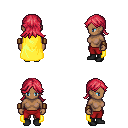
a pixel art fantasy rpg character, female body template, human, dark skin, yellow cape, red pants, ruby red loose hair, leather bracers, black shoes, four views (front, back, left, right), 2x2 character sprite sheet, small pixel art, hard edges, no anti-aliasing